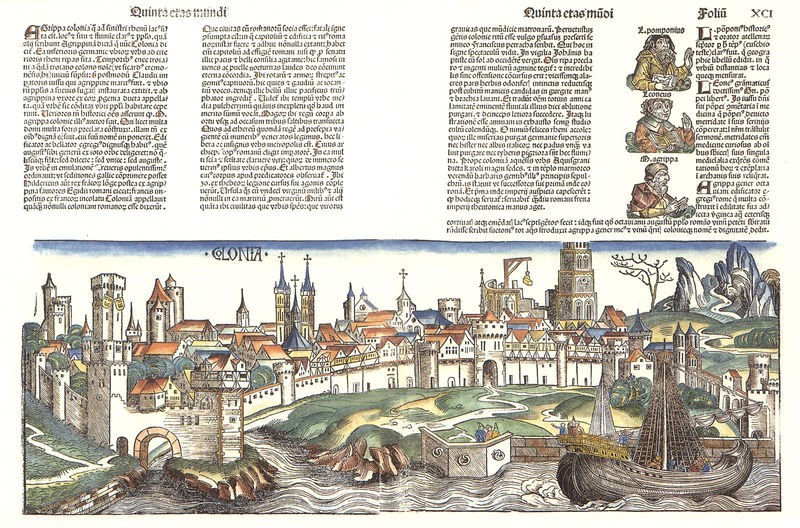
Titel: Colonia
Künstler: Michael Wolgemut
Institution: Köln, Graphische Sammlung der Kreissparkasse
Schlagwörter: berg, blau, felsen, wasser, weiß, fluss, gelb, grün, landschaft, stadt, ufer, grau, schwarz, skizze, zeichnung, gebäude, rot, leute, häuser, kirche, personen, blatt, boot, schiff, schrift, papier, ort, segelschiff, gebirge, dorf, dächer, mauer, spalten, hafen, tor, buch, türme, torbogen, kran, festung, druck, radierung, titel, seite, text, überschrift, stadttor, kreuze, stadtmauer, plan, zeilen, burgen, baustelle, rhein, köln, wörter, galgen, krichen, colonia